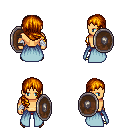
a pixel art fantasy rpg character, male body template, human, tanned skin, overskirt, red pants, dark blonde right-swept hairstyle, white cloth bandages, gold boots, shield, four views (front, back, left, right), 2x2 character sprite sheet, small pixel art, hard edges, no anti-aliasing